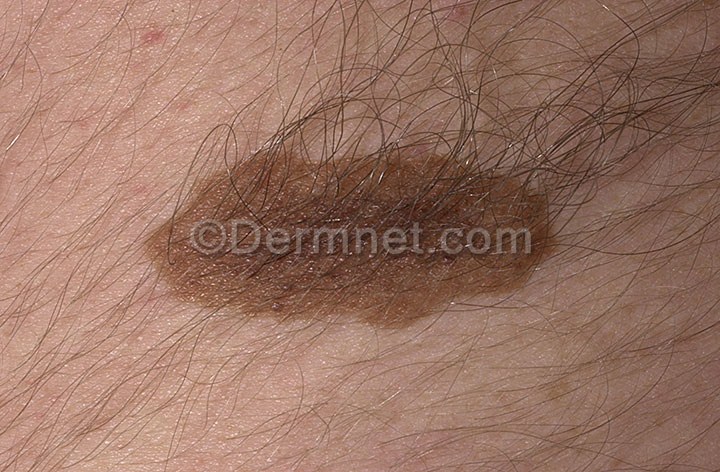
Disease: Melanoma Skin Cancer Nevi and Moles